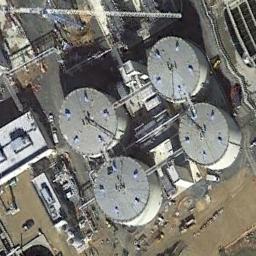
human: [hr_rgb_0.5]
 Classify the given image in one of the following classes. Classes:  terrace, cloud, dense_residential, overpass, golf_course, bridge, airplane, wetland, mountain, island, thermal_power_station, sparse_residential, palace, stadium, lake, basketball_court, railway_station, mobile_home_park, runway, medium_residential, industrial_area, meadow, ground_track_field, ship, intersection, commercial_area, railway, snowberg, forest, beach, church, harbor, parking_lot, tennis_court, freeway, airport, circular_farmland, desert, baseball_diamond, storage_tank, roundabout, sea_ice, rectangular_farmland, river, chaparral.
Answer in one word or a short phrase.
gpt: storage_tank